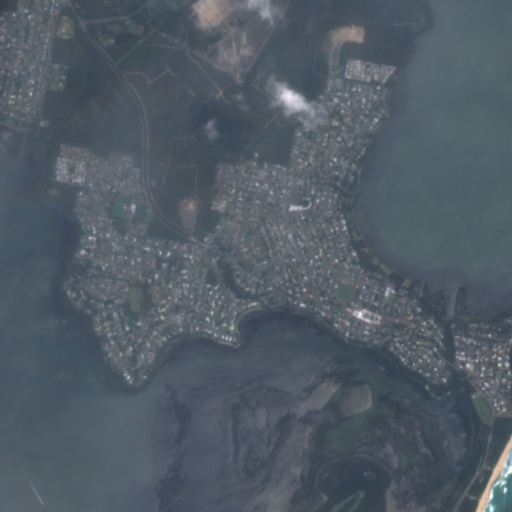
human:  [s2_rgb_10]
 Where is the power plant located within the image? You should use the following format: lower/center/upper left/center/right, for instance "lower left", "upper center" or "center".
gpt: The power plant is located in the upper center of the image.
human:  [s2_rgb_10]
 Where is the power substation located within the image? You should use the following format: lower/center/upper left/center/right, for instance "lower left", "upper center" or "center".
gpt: The power substation is located in the upper left of the image.
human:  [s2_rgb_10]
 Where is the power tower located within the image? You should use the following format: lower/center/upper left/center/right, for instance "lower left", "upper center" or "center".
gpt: The power tower is located in the upper left of the image.
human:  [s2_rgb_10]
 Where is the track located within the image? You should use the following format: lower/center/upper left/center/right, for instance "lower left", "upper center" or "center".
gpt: The track is located in the upper left of the image.
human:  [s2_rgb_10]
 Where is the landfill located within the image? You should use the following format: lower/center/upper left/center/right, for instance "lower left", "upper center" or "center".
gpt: There is no landfill in the image.